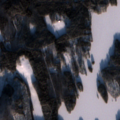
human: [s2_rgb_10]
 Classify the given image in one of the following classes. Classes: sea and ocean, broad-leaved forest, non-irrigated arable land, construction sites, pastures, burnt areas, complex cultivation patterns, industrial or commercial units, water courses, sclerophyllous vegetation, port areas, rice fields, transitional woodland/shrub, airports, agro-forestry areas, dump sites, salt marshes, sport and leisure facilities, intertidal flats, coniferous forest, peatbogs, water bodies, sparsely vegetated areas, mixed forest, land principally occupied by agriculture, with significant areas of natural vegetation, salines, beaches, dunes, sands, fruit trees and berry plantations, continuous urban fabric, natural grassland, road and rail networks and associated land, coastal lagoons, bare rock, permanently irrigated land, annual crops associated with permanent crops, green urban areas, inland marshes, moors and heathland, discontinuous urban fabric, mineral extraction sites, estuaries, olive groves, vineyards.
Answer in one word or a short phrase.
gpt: land principally occupied by agriculture, with significant areas of natural vegetation, mixed forest, transitional woodland/shrub, water bodies